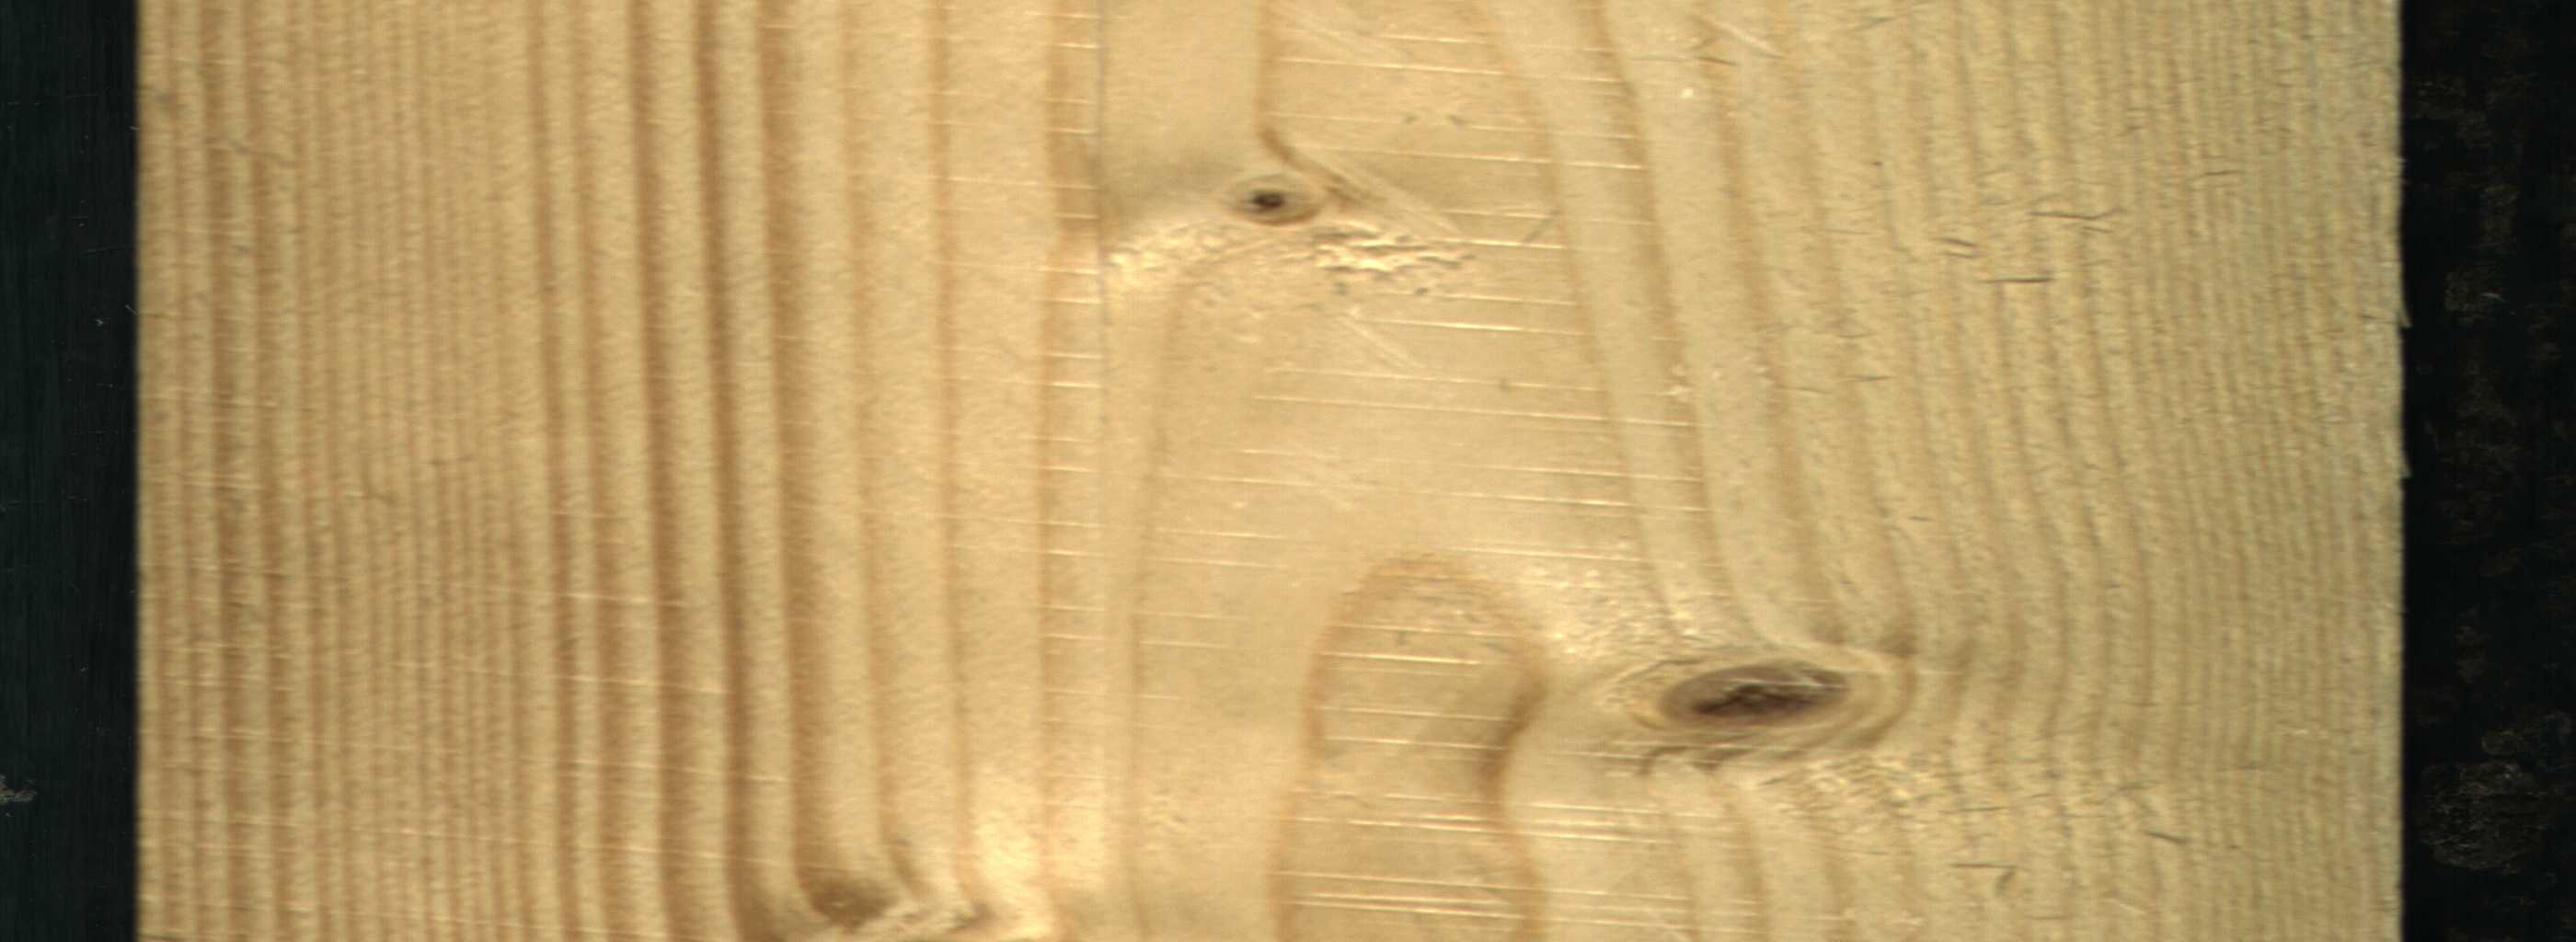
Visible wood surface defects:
Live_Knot
Live_Knot